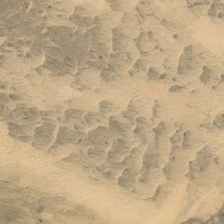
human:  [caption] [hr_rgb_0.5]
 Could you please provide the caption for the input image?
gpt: there is a black fish scale shaped pattern on the desert .

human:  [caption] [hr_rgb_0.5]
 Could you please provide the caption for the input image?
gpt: there is desert with stratified streaks .

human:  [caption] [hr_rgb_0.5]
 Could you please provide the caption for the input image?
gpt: black ripples can be seen in this desert .

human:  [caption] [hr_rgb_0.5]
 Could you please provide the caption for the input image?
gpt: the stony bulges looks like the yellow sacles in this stretch of desert .

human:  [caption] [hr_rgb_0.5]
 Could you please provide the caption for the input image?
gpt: many ripples are in a piece of yellow desert .